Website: lowes
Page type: review-order
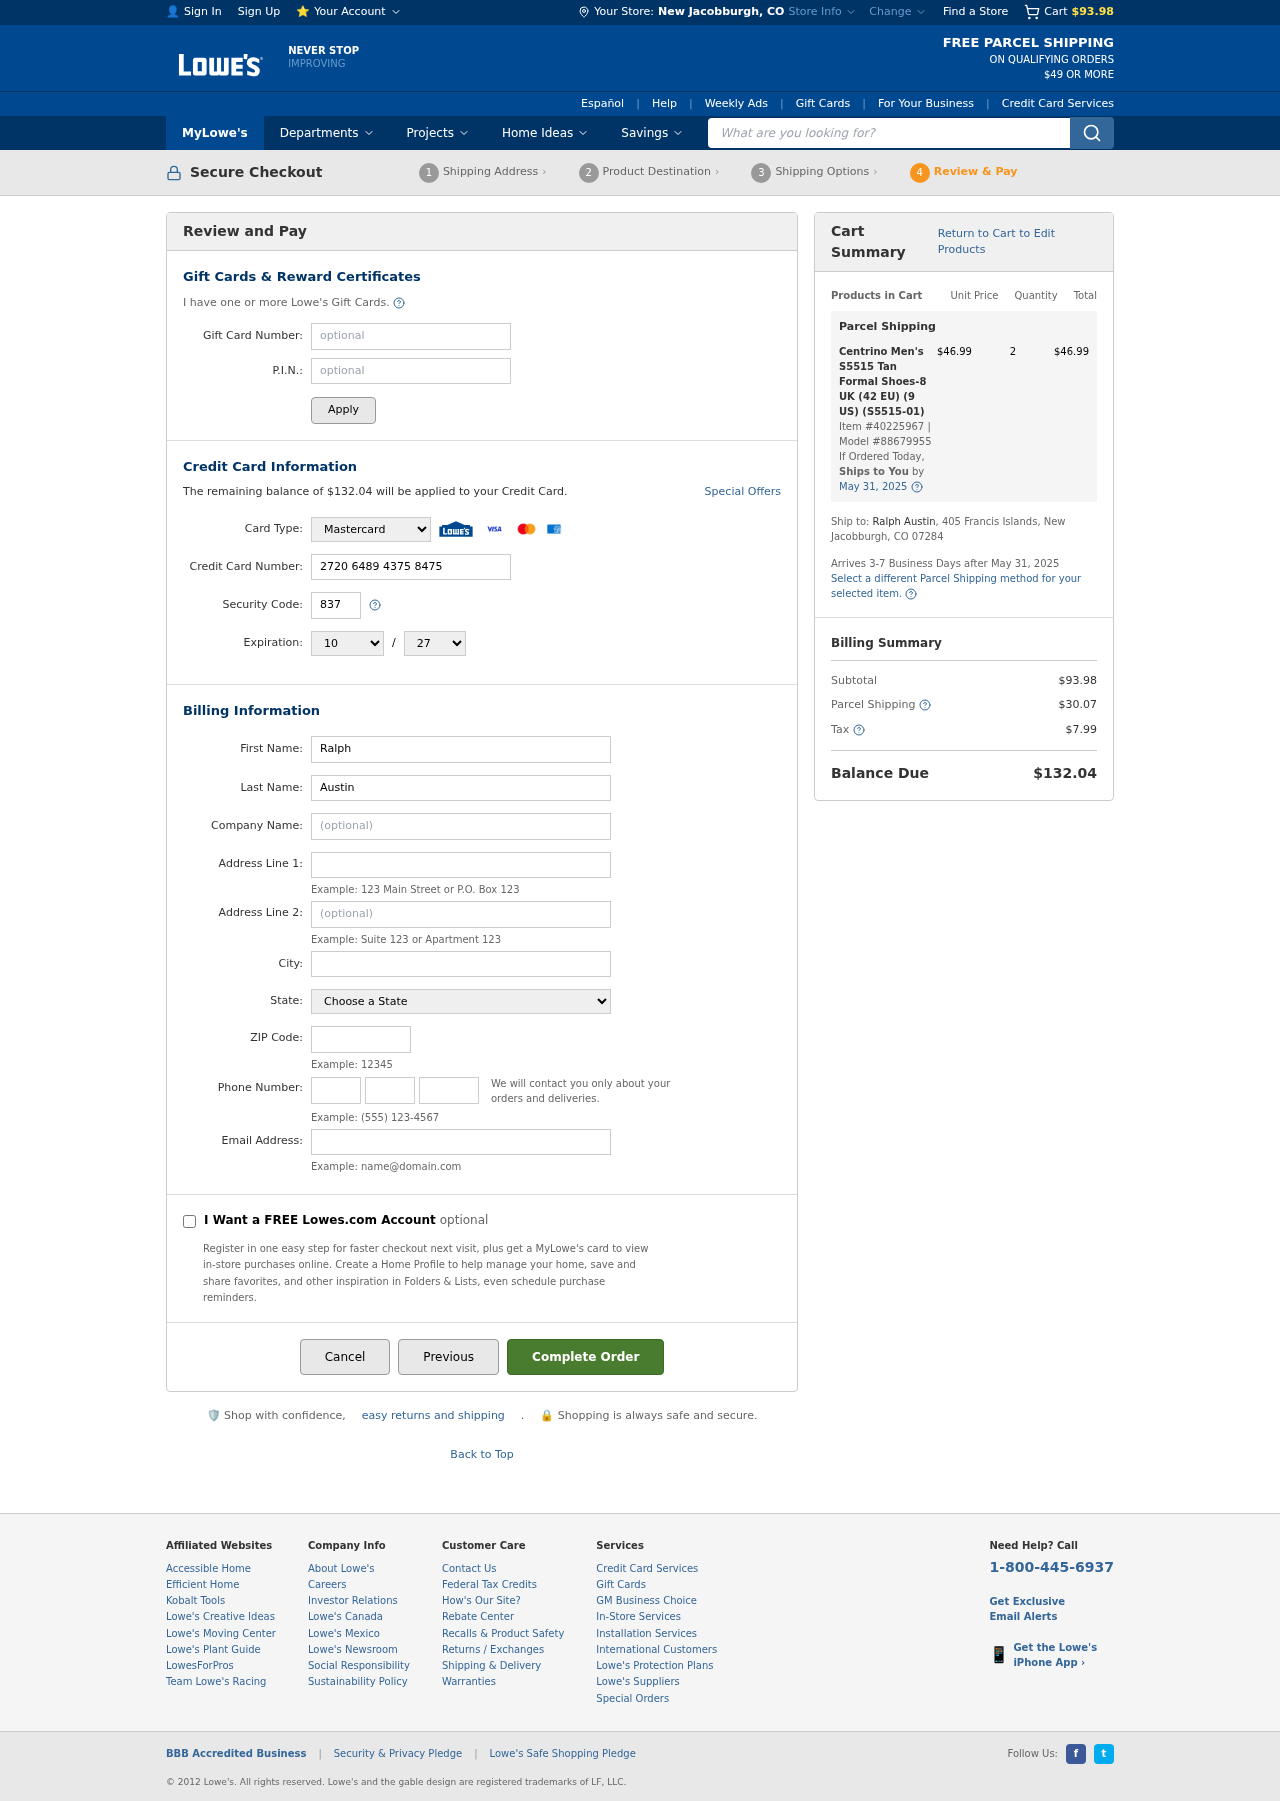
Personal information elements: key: PII_CARD_CVV
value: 837
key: PII_CARD_EXPIRY_MONTH
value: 10
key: PII_CARD_EXPIRY_YEAR
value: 27
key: PII_CARD_NUMBER
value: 2720 6489 4375 8475
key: PII_CARD_TYPE
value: Mastercard
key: PII_CITY
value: New Jacobburgh
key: PII_CITY_STATE
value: New Jacobburgh, CO
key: PII_EMAIL
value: raustin@hotmail.com
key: PII_FIRSTNAME
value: Ralph
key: PII_LASTNAME
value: Austin
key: PII_PHONE_AREA
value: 758
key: PII_PHONE_PREFIX
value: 880
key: PII_PHONE_SUFFIX
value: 9802
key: PII_POSTCODE
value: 07284
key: PII_STATE
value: Colorado
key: PII_STREET
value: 405 Francis Islands
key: PII_STREET2
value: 405 Francis Islands
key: PII_STREET2
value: Apt. 718
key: PII_FULLNAME2
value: Ralph Austin
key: PII_CITY_STATE_ZIP2
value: New Jacobburgh, CO 07284
Product elements: key: PRODUCT1_NAME
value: Centrino Men's S5515 Tan Formal Shoes-8 UK (42 EU) (9 US) (S5515-01)
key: PRODUCT1_PRICE
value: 46.99
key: PRODUCT1_QUANTITY
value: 2
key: PRODUCT1_ITEM_NUMBER
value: Item #40225967
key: PRODUCT1_MODEL_NUMBER
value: Model #88679955
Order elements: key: ORDER_SUBTOTAL
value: $93.98
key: ORDER_BALANCE_DUE
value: $132.04
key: ORDER_SHIPPING_DATE
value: May 31, 2025
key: ORDER_ITEM_TOTAL
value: $46.99
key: ORDER_SHIPPING_DATE2
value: May 31, 2025
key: ORDER_SHIPPING_COST
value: $30.07
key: ORDER_TAX
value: $7.99
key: ORDER_TOTAL
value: $132.04
Search elements: key: HEADER_SEARCH
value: What are you looking for?